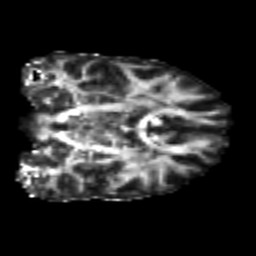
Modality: FA
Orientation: coronal
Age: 26
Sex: male
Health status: healthy
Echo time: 0.074 s